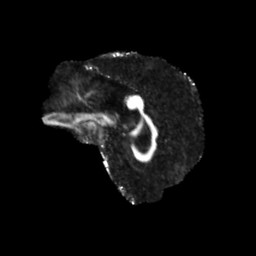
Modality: FA
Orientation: sagittal
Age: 68
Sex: male
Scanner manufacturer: siemens
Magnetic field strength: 3 T
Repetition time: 3.23 s
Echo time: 0.0892 s